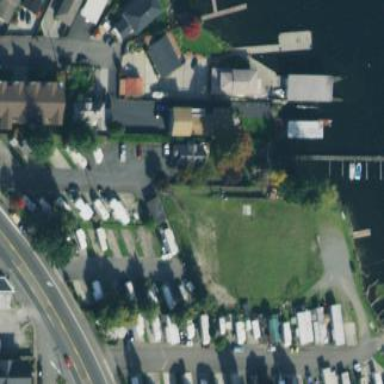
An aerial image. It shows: Residential area designated as trailer park.